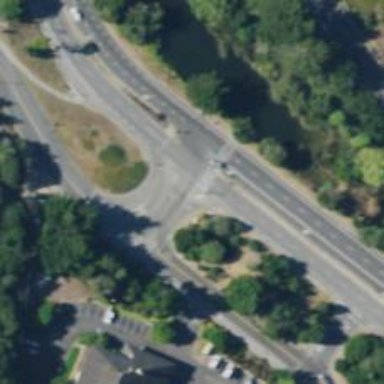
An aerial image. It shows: Footway located on traffic island.